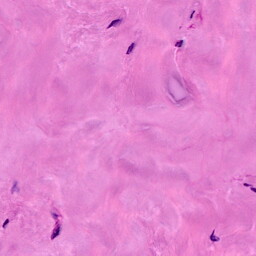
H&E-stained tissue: Breast